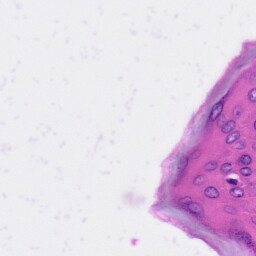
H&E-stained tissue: Skin